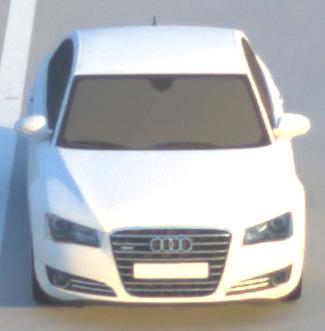
Make: Audi
Model: A8 D4
Model produced from: 2009
Model produced until: 2017
Doors: 4
Color: white
Road condition: dry road
Daytime: sunrise or sunset
Contrast: medium contrast